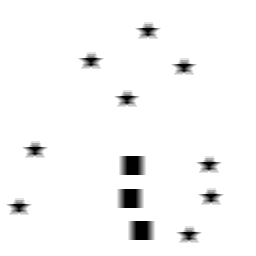
Squares: 3
Triangles: 0
Stars: 9
Total shapes: 12